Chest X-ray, PA view. Patient: 68 years old, sex M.
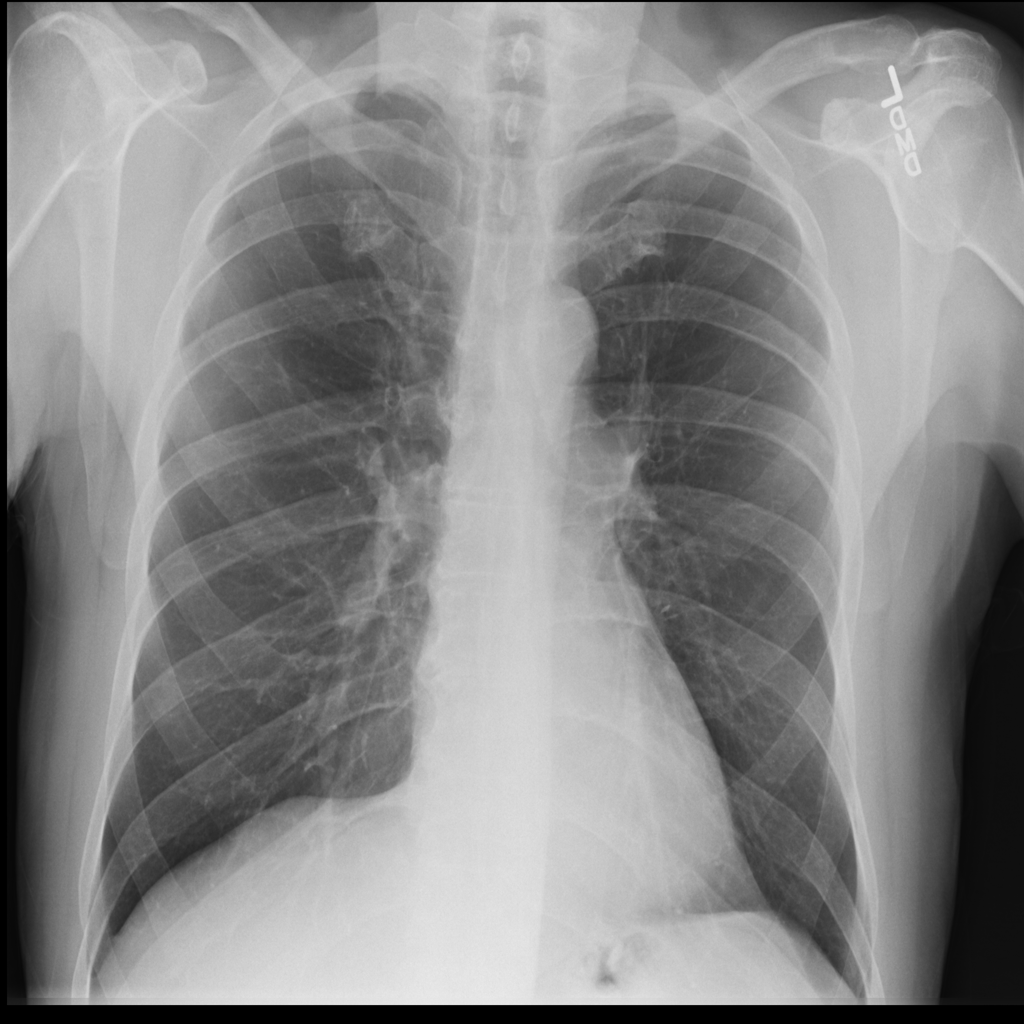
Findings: No Finding